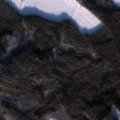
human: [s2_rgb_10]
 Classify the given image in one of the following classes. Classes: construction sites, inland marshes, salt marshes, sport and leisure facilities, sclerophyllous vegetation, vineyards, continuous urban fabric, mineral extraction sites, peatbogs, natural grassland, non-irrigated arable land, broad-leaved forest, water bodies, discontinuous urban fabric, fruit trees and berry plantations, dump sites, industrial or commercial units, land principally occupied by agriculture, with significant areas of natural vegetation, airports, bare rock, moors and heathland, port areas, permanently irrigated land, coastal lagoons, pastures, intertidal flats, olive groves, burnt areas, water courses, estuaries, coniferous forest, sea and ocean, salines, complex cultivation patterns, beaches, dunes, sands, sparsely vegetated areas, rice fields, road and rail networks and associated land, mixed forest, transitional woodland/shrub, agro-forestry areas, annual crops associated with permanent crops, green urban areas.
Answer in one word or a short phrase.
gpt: non-irrigated arable land, coniferous forest, transitional woodland/shrub, peatbogs